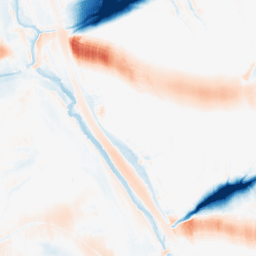
Category: morphological
Decomposition family: morphological_ellipse
Decomposition parameters: operation: average
width: 50
height: 20
Upsampling method: bicubic
Upsampling parameters: scale: 4
Upsampling scale: 4